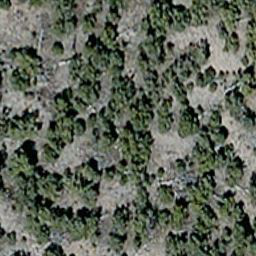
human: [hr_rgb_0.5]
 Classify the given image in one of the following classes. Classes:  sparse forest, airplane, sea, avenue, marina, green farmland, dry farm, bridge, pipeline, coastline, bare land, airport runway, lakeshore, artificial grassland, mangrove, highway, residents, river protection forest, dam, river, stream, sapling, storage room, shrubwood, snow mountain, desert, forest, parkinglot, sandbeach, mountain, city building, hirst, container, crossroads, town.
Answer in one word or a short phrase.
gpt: sparse forest